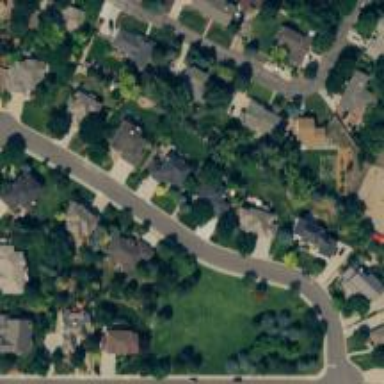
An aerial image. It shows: Residential area consisting of single-family homes.